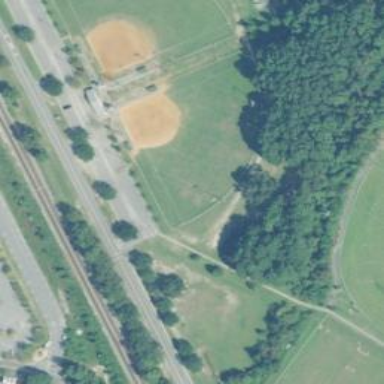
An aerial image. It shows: Baseball pitch for leisure land.